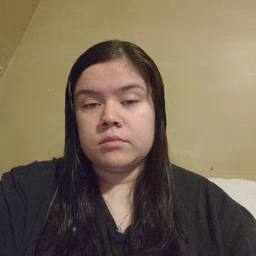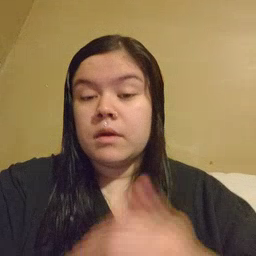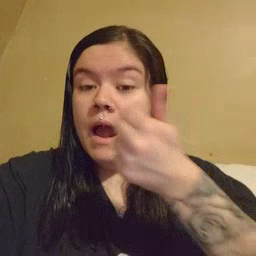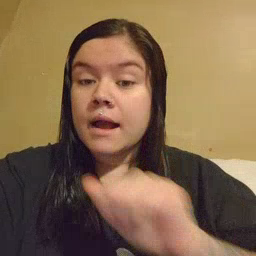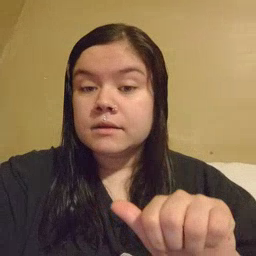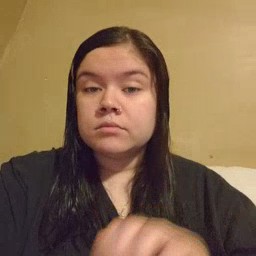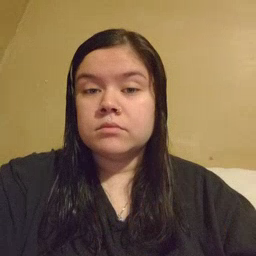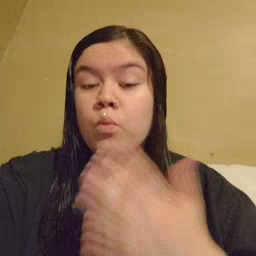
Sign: any